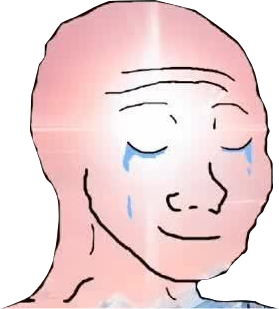
Label: 5_Bloomer